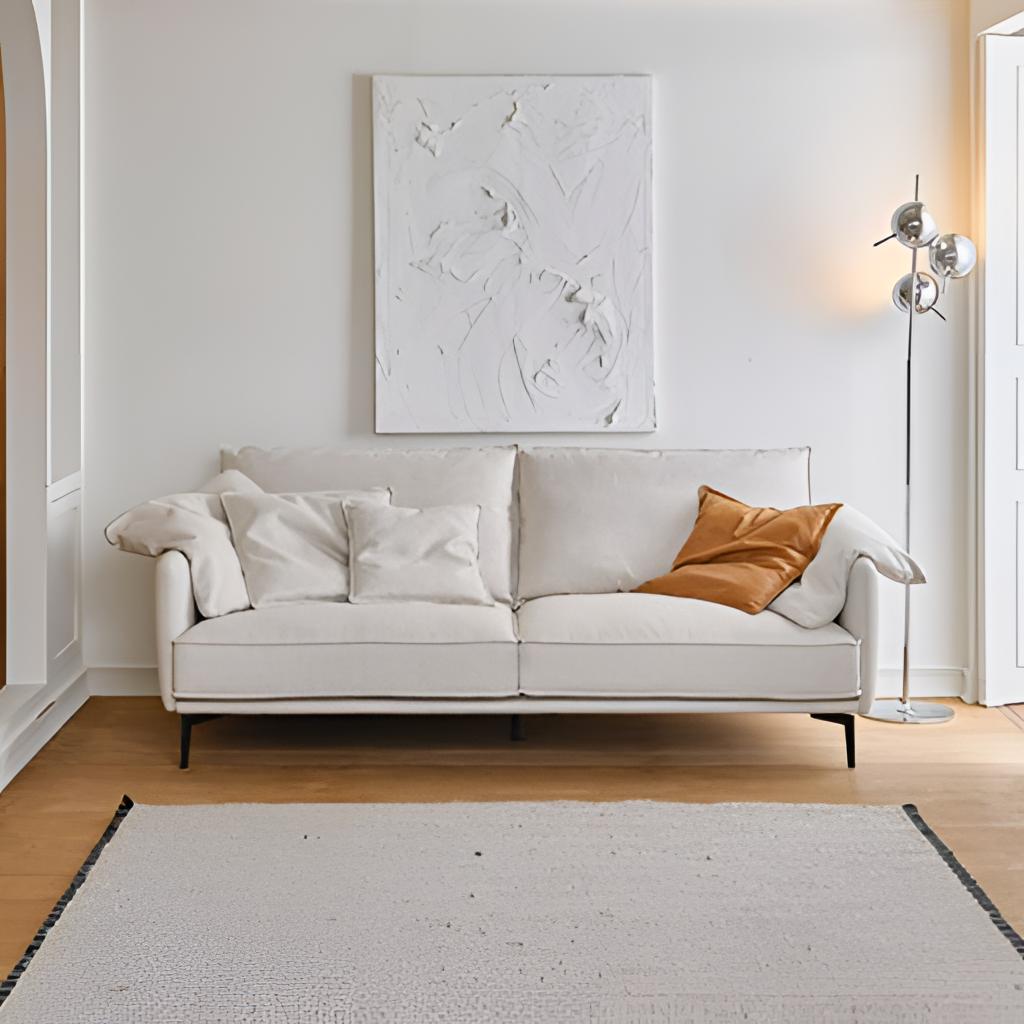
white fabric sofa, living room, wood flooring, with plank pattern, white paint wallpaper, with solid pattern, minimalist